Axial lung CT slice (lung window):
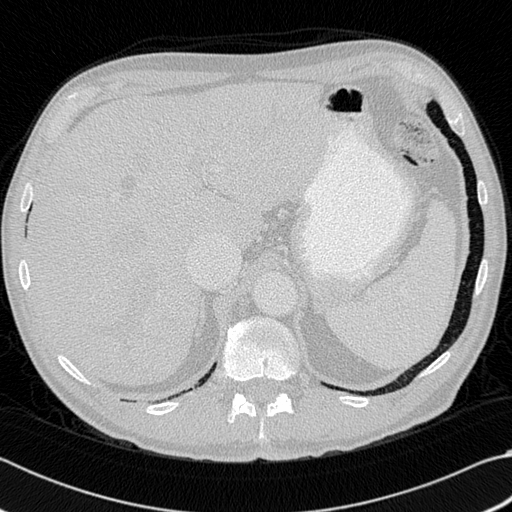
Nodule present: no